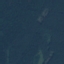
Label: Forest